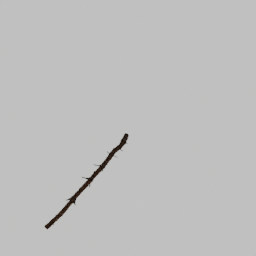
Label: nature